Chest X-ray. View position: PA
Patient age: 60
Patient sex: F
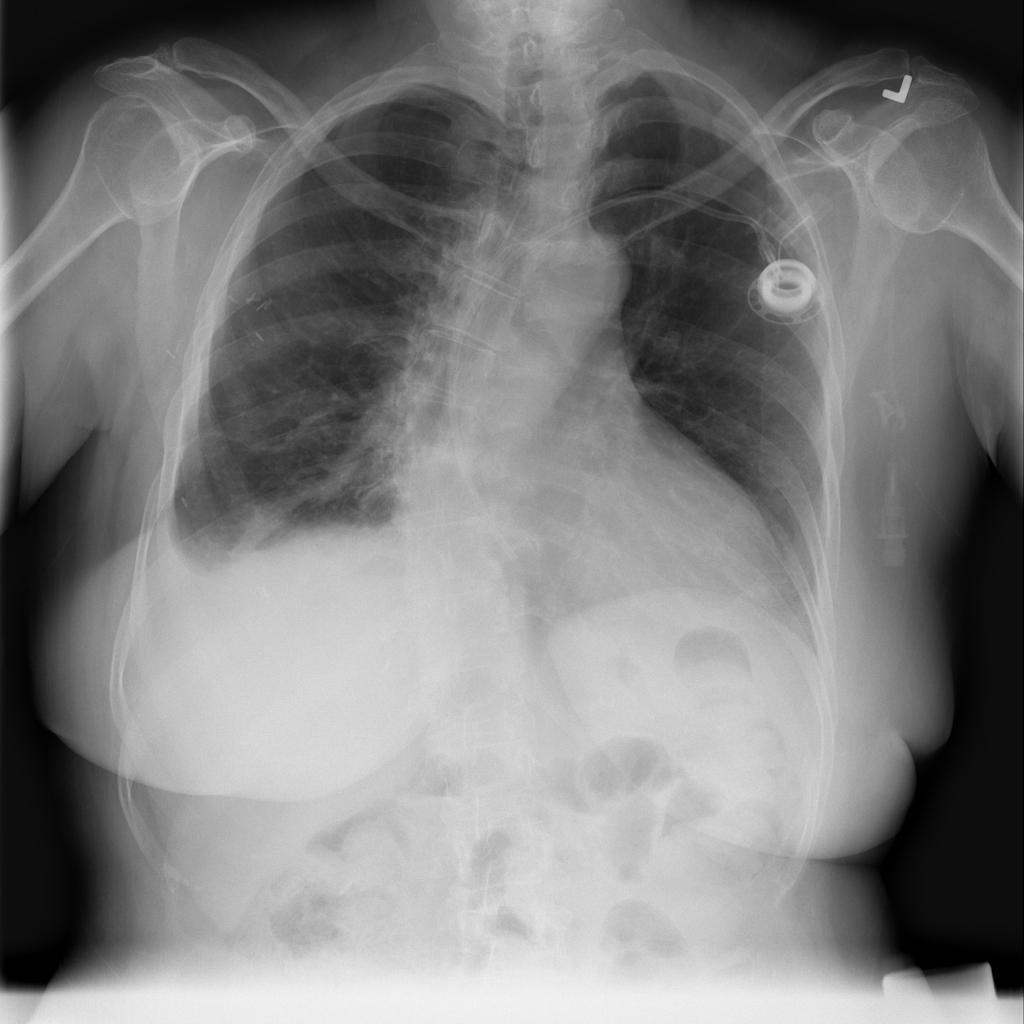
Finding: Pneumothorax